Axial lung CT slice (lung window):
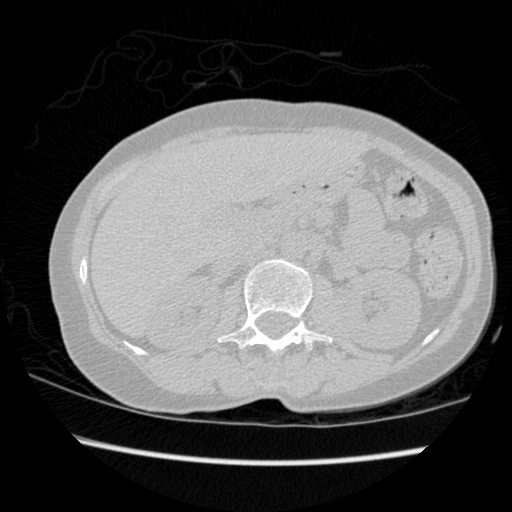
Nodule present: no